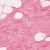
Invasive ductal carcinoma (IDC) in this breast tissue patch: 0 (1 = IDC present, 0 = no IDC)